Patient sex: F
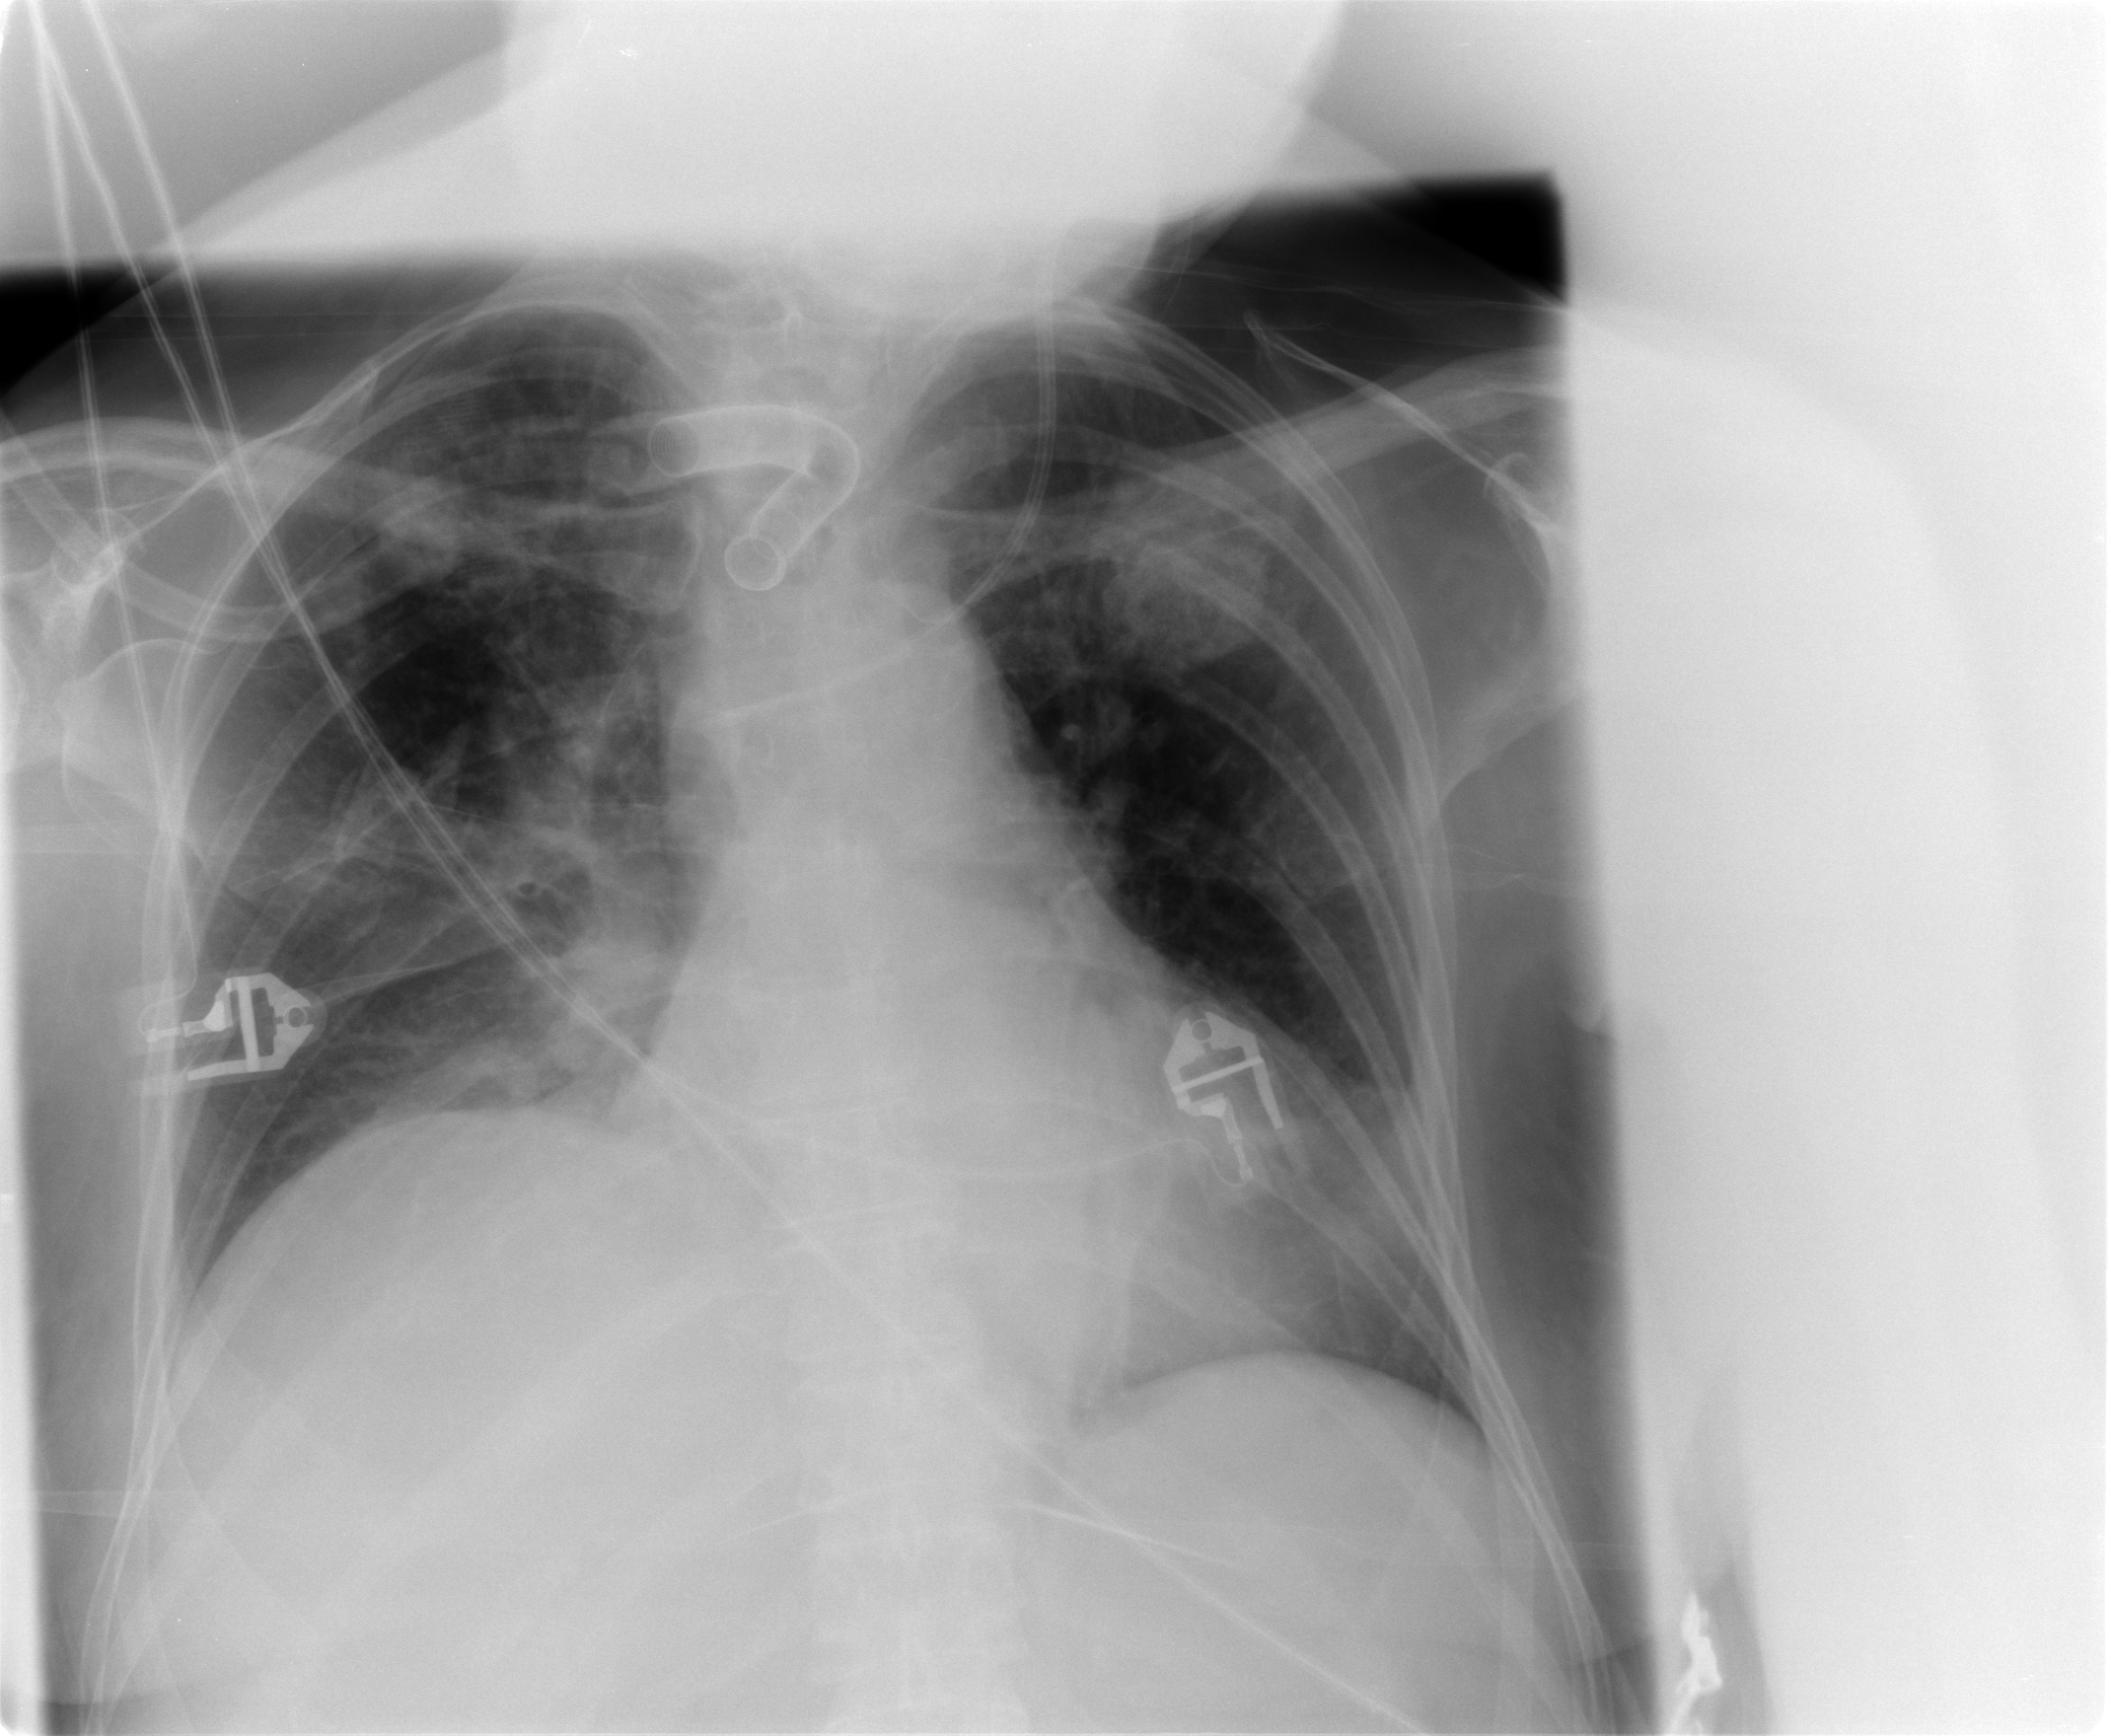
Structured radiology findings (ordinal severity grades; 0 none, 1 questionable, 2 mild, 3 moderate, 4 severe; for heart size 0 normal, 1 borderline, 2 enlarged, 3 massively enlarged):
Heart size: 0
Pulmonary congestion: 2
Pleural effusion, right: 2
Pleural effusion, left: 1
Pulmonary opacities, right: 0
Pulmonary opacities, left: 0
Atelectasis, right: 2
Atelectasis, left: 2